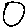
Label: circle